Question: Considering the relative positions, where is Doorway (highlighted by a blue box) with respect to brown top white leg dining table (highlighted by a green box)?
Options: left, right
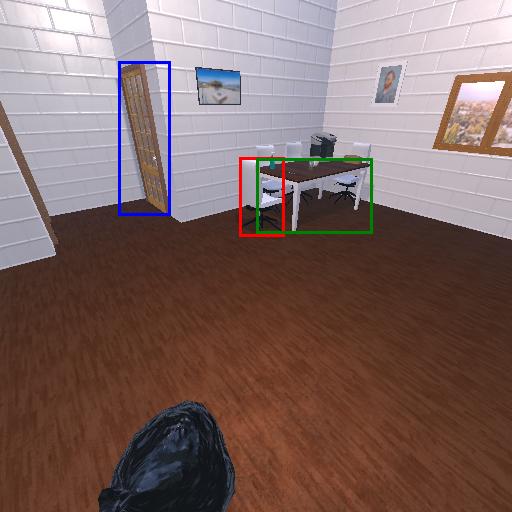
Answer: left